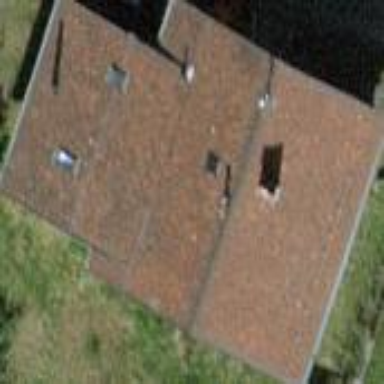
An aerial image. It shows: Detached building with gabled roof.